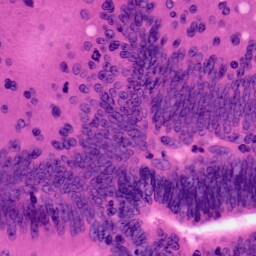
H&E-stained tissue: Colon